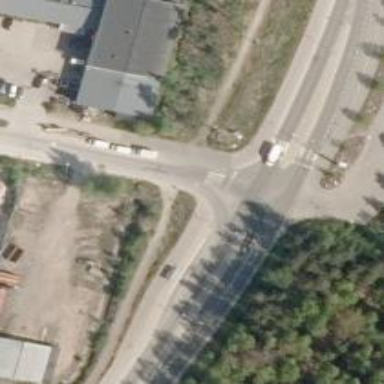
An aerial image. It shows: Road with "give way" sign.